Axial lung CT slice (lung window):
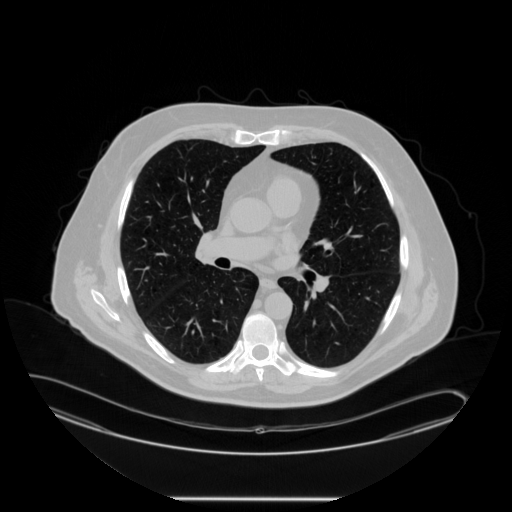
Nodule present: no